Question: When trying to login to my app that was working perfectly in the past I can login and then I see 'The page you requested was not found' in the auth dialog instead of redirect back to my activity. I know this is an issue with Facebook.

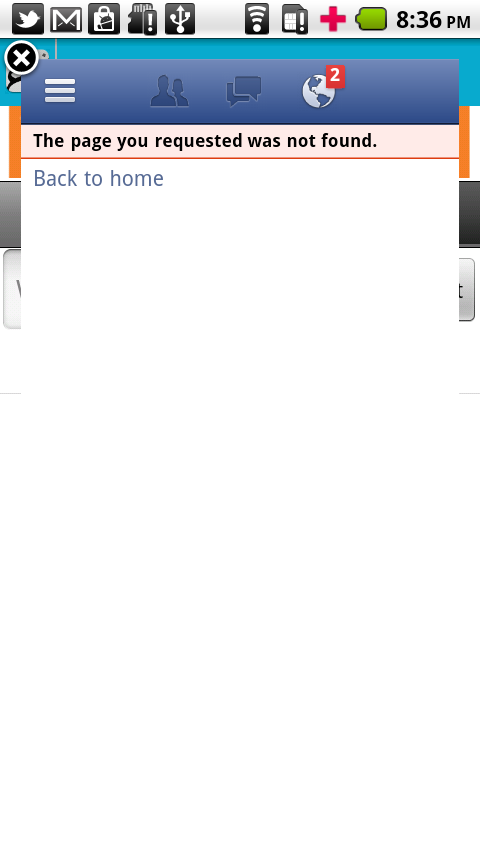
Answer: I had this problem last month for about 20 hours and then it was solved. To see if it's Facebook's problem go to your app dashboard on developers.facebook.com and try to edit the settings. if you're getting errors there you'll have to wait until it gets solved.
Facebook usually pushes updates on Tuesday/Wednesdays so it might be solved quickly.